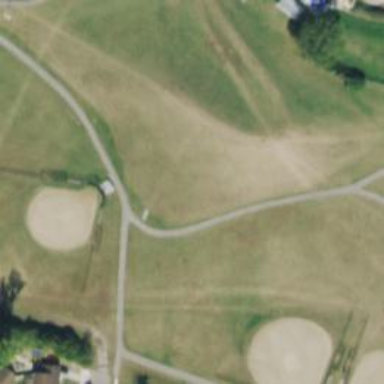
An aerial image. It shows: Disc golf tee area.